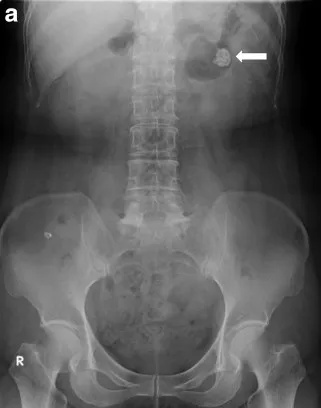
KUB image (a) KUB image 8 years before the reference to our hospital reveals many spherical shaped calculi at the upper pole of the left kidney (arrow).
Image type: radiology (x_ray)